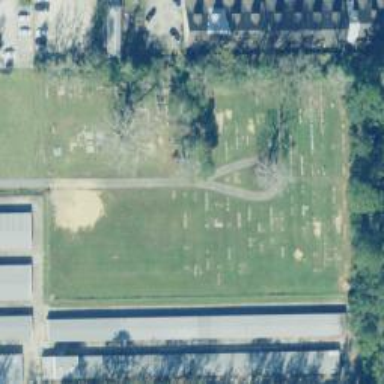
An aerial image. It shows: Cemetery.